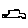
Label: car